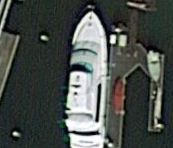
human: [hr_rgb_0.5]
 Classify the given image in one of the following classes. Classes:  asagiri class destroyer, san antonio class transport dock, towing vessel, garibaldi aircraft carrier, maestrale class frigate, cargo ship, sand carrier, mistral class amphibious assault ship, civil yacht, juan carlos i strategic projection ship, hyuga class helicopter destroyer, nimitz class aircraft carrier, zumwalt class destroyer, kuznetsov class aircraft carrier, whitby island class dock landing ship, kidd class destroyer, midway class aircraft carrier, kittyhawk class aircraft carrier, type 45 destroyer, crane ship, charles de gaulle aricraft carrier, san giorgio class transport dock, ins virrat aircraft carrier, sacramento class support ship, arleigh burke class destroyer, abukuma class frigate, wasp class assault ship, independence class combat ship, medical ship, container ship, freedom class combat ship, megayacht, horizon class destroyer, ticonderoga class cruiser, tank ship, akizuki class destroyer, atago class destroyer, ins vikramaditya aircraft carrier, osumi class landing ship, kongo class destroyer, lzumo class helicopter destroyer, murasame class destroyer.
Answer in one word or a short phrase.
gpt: Civil yacht